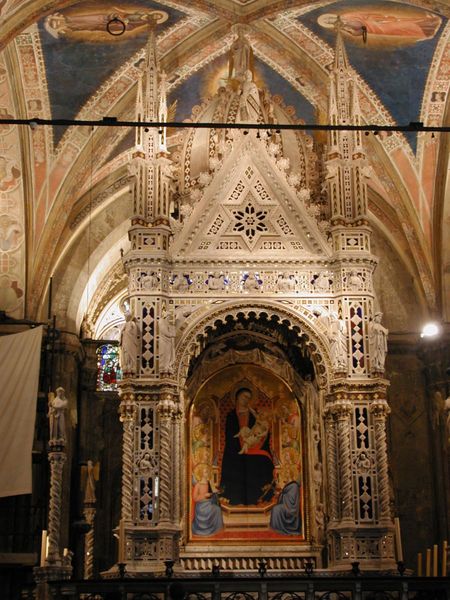
Titel: Tabernakel mit Bildnis der Madonna mit dem Kind
Künstler: Orcagna
Standort: Florenz, Orsanmichele (EU - I - Toskana)
Schlagwörter: blau, gemälde, nackt, weiß, fenster, frau, holz, marmor, säule, ölbild, rot, tuch, barock, stein, bild, kirche, gewand, gold, kind, klassizismus, rokkoko, turm, engel, statue, bogen, italien, fahne, bank, dekoration, ornamente, kerze, bögen, gewölbe, stern, arsch, beten, altar, hochaltar, kathedrale, schnitzerei, spitzbogen, christus, grab, jesus, kapelle, baldachin, ornamentik, maria, madonna, marie, schrein, geschnitzt, schnitzereien, marien, fialen, maria mit kind, malereien, gurtbögen, titten, hauptaltar, gewan, hodegetria, kreuzbogen, chors